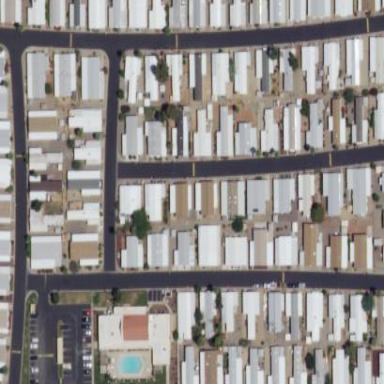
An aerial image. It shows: Residential area designated as trailer park.